Interaction volume radius: 5 \u00c5
Interaction volume height: 35 \u00c5
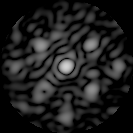
Disorder parameter: 0.5268